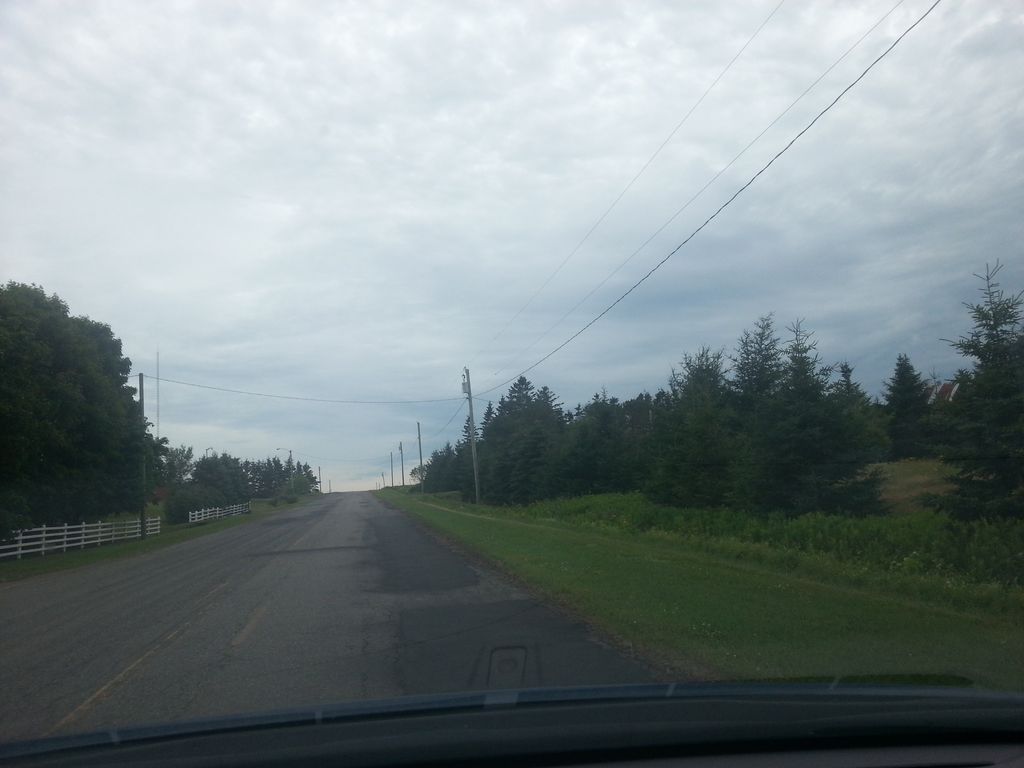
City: charlottetown